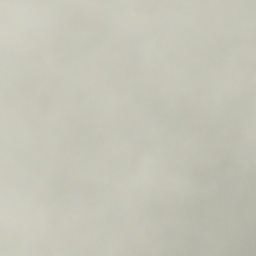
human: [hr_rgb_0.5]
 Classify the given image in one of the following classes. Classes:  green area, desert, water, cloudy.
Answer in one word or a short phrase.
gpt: cloudy